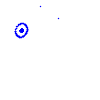
Particle: electron